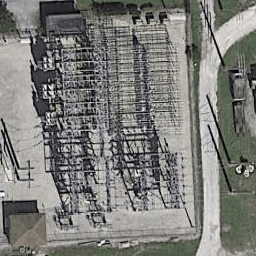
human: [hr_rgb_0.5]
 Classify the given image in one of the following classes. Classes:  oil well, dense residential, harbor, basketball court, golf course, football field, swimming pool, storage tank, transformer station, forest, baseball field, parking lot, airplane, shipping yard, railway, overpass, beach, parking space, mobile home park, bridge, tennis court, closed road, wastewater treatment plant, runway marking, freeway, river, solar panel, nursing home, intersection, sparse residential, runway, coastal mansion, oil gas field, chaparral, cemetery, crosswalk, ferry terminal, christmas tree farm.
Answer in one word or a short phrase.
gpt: transformer station